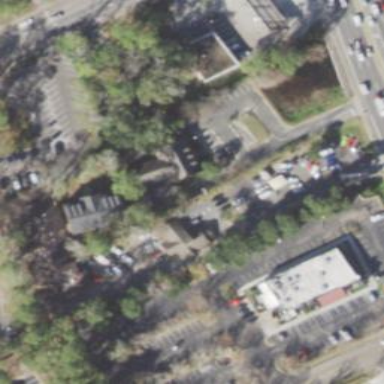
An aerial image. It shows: Commercial restaurant.